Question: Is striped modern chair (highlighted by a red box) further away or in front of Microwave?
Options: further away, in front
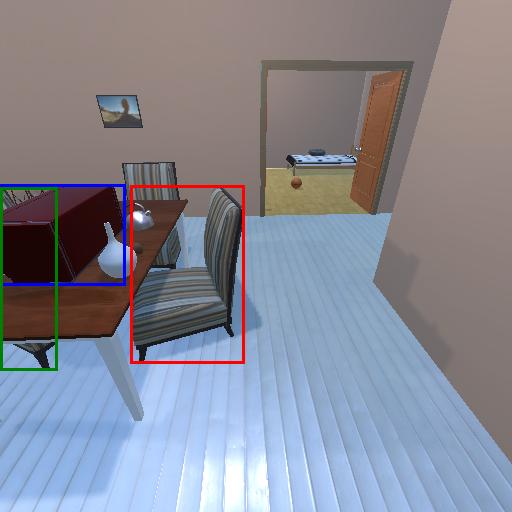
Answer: further away